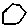
Label: hexagon